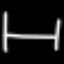
Label: bed